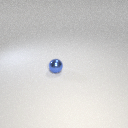
small blue metal sphere